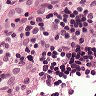
Metastatic tissue present: no